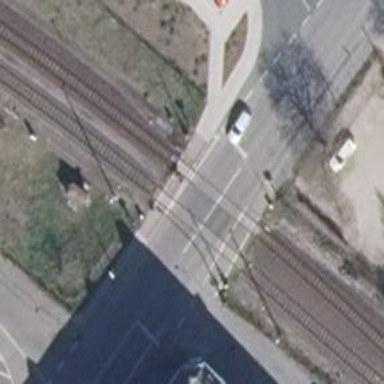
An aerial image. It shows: Level crossing along the railway.